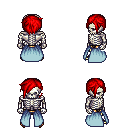
a pixel art fantasy rpg character, male body template, skeleton, overskirt, gold greaves, red pixie cut hairstyle, gold boots, four views (front, back, left, right), 2x2 character sprite sheet, small pixel art, hard edges, no anti-aliasing